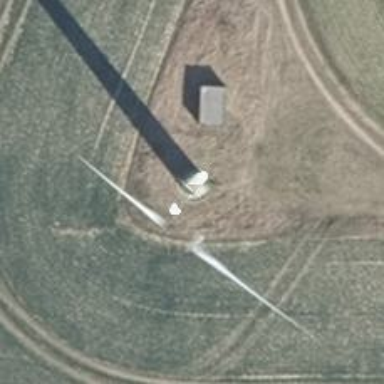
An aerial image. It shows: Wind generator in the form of horizontal axis wind turbine.